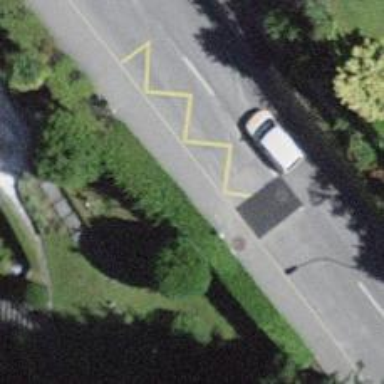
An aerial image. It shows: Bus stop with platform for public transport.